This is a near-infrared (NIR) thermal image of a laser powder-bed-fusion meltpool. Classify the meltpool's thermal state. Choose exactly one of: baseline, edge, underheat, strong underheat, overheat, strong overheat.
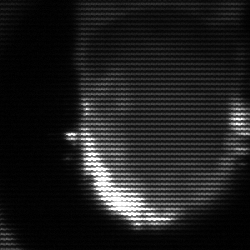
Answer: baseline